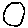
Label: moon